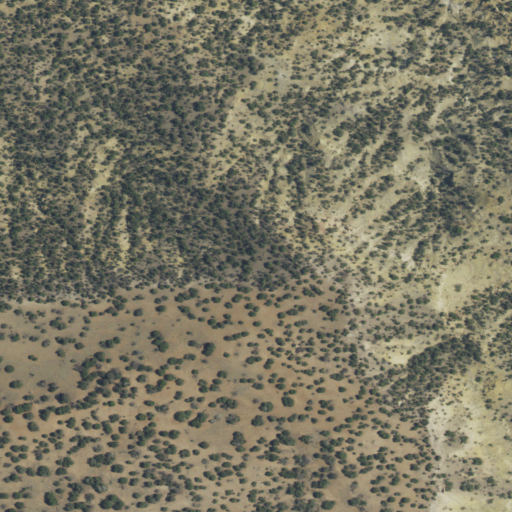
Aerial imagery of mountain in New Mexico named Flattop Mesa containing evergreen forest and shrub